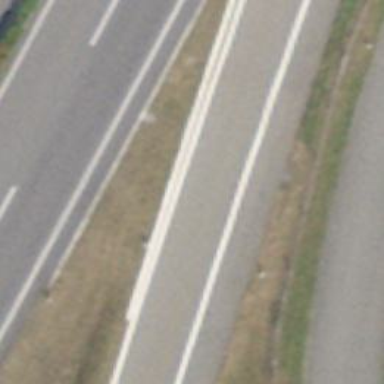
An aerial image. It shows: Asphalt motorway link.